Aerial crown-view tile of a tropical tree (Barro Colorado Island, Panama), acquired 20241216:
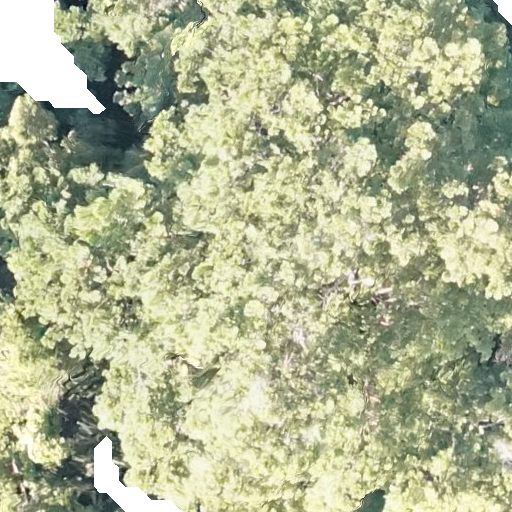
Species: Terminalia amazonia
GBIF accepted scientific name: Terminalia amazonica
Crown area: 610.872 m²